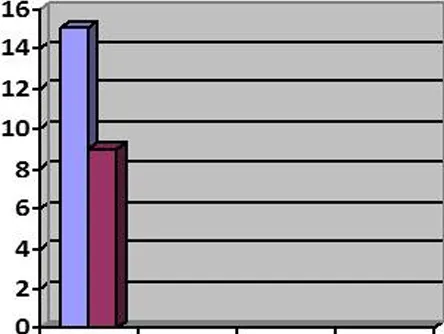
Average hospital stay. Synchronous resection of colorectal liver metastases, 15 days (Group 1). Resection of liver metastases, 9 days (Group 2).
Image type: chart (chart)